Breast ultrasound image
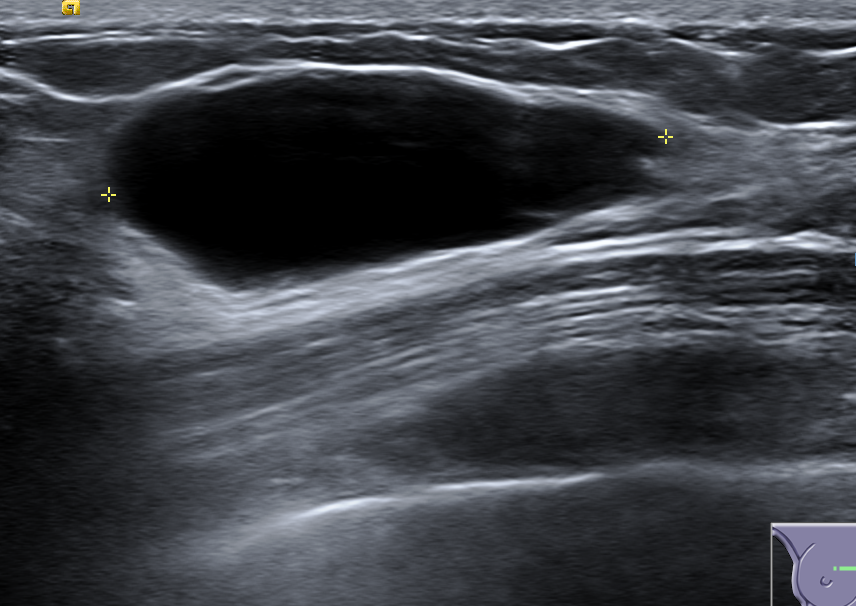
Diagnosis: benign